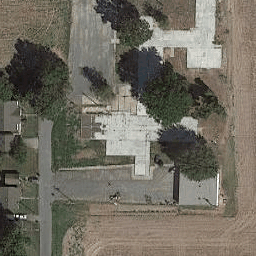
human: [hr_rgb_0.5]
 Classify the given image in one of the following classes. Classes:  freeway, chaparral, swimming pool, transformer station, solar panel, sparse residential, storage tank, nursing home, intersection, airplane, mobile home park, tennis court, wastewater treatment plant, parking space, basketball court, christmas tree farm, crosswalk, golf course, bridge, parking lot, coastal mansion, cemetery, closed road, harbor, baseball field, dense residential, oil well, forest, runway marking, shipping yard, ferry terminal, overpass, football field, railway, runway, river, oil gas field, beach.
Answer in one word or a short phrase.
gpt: nursing home